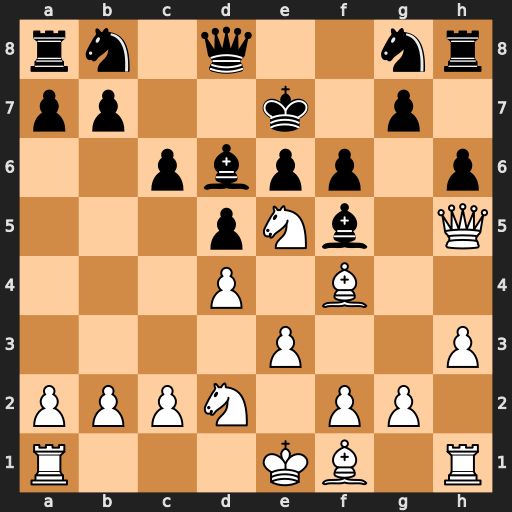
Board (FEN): rn1q2nr/pp2k1p1/2pbpp1p/3pNb1Q/3P1B2/4P2P/PPPN1PP1/R3KB1R
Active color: w
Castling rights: KQ
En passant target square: -
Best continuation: Qf7#